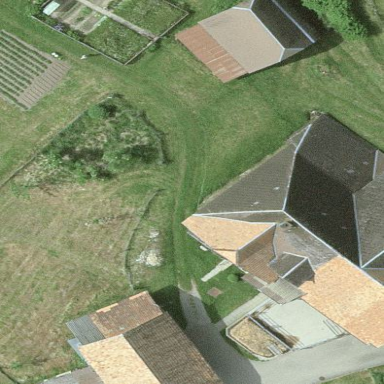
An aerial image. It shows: Farmyard area.